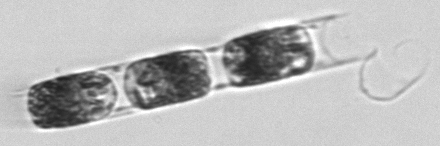
Label: Hemiaulus